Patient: sex F, age 59
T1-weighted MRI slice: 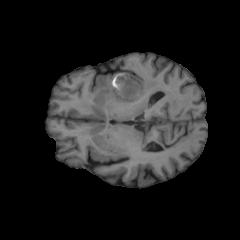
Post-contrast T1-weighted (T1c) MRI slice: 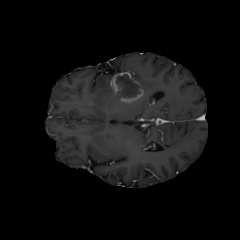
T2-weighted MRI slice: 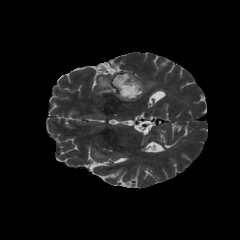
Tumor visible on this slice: yes
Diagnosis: Glioblastoma, IDH-wildtype
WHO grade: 4